Interaction volume radius: 5 \u00c5
Interaction volume height: 25 \u00c5
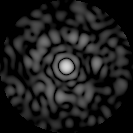
Disorder parameter: 0.8071